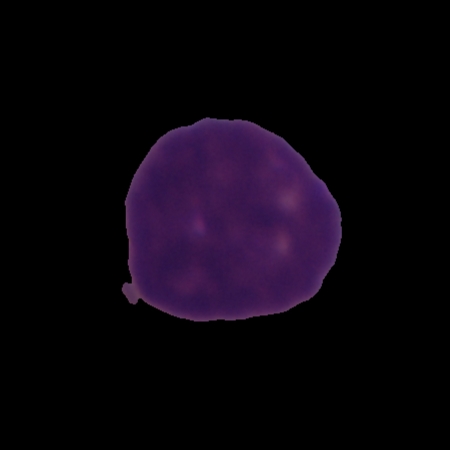
Label: cancer